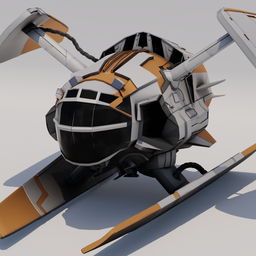
Label: mechanical